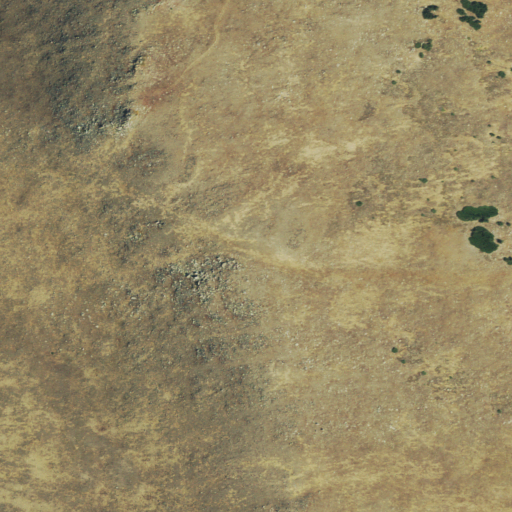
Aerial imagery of mountain in Colorado named Paines Mountain containing grassland and shrub